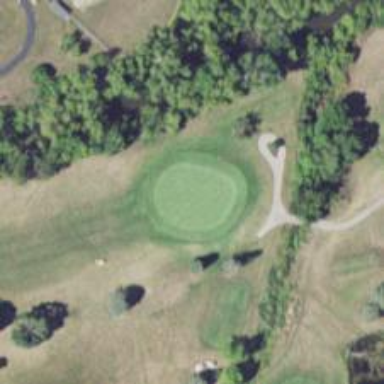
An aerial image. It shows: View of golf hole.